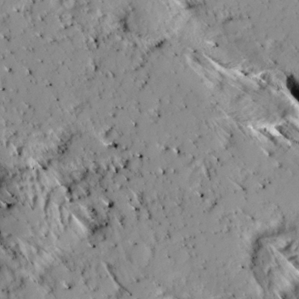
Label: non_frost